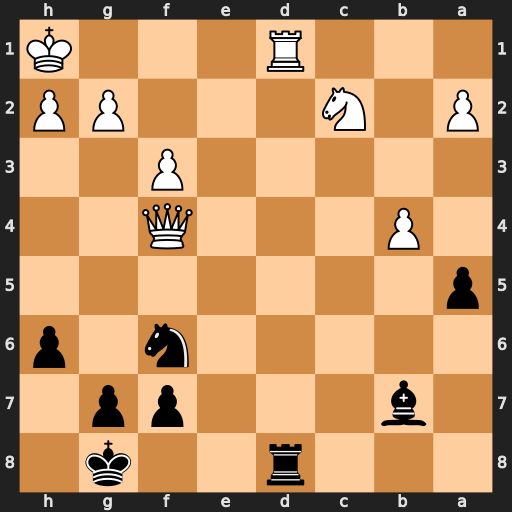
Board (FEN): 3r2k1/1b3pp1/5n1p/p7/1P3Q2/5P2/P1N3PP/3R3K
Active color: b
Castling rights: -
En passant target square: -
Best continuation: Rxd1+ Ne1 Rxe1#